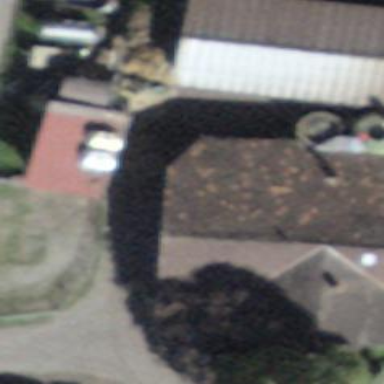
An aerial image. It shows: Farm building.